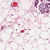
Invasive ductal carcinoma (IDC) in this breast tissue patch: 0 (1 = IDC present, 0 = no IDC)